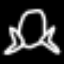
Label: frog